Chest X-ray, AP view. Patient: 50 years old, sex F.
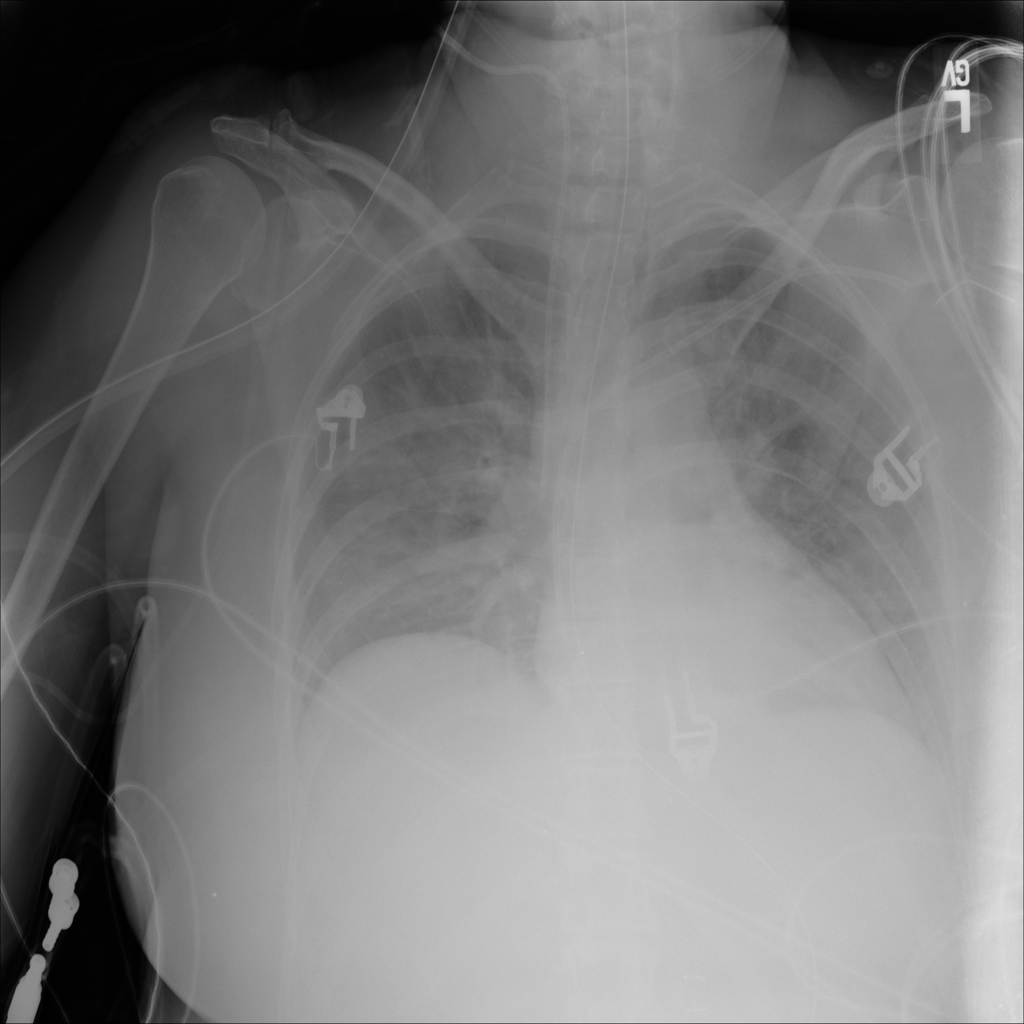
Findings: Effusion